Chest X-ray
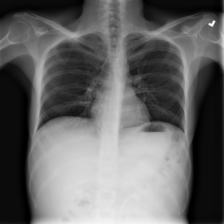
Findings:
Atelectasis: negative
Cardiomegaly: negative
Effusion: negative
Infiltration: negative
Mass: negative
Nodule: negative
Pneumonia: negative
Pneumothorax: negative
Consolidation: negative
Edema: negative
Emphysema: negative
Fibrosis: negative
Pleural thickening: negative
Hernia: negative